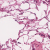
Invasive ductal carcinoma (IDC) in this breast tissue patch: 1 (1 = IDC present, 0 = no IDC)